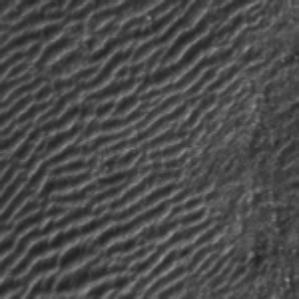
Label: frost